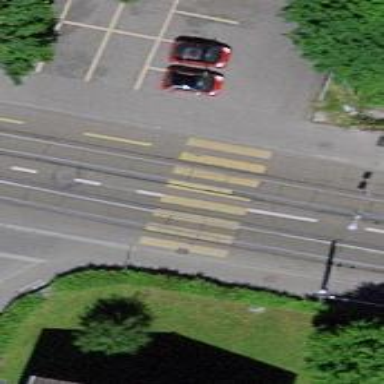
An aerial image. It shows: Kerb serving as barrier.